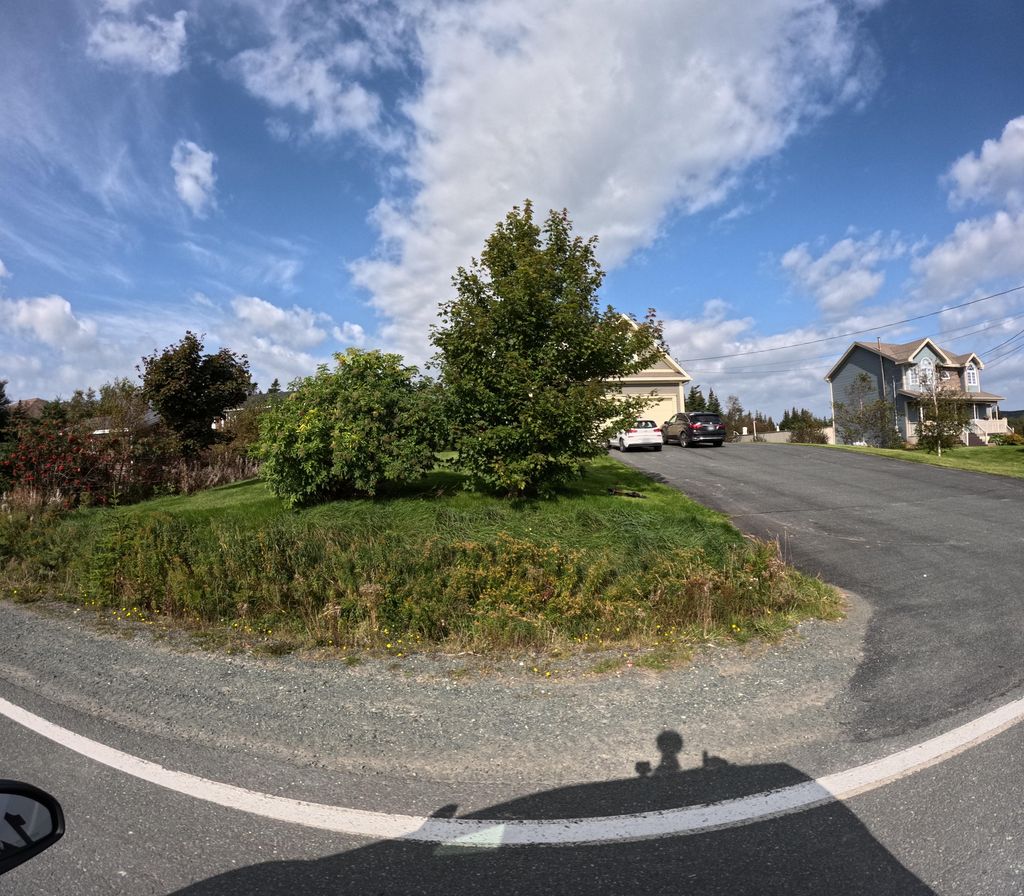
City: st_johns